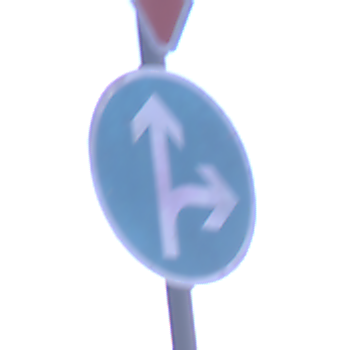
Verkehrszeichen: VorgeschriebeneFahrtrichtungGeradeausOderRechts
Zusatzzeichen oben: VorfahrtGewaehren
Umgebung: Outdoor, Nature
Tageszeit: SunriseSunset
Wetter: Clear
Licht: Natural
Jahreszeit: NotSpecified
Kontrast: LowContrast